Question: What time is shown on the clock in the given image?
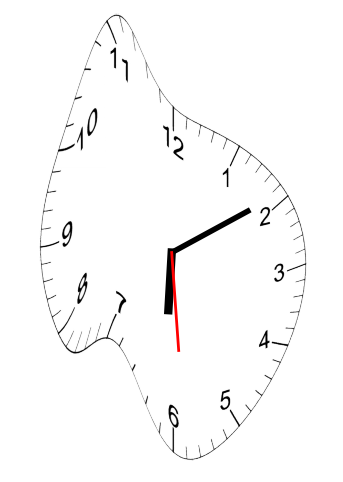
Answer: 06:09:29